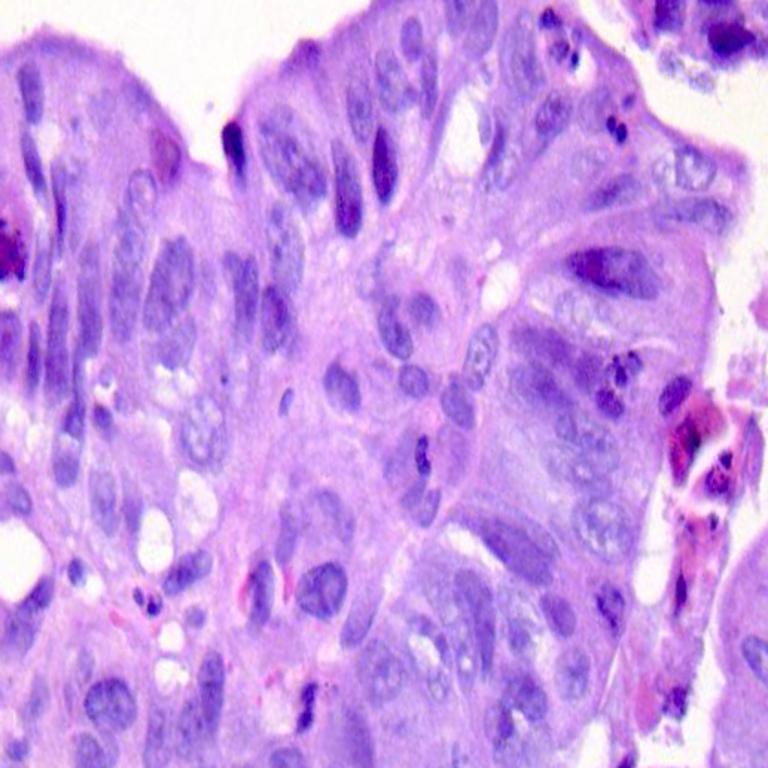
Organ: colon
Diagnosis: adenocarcinomas